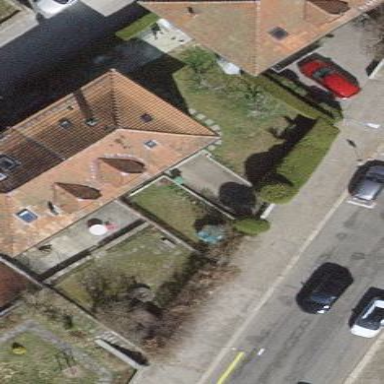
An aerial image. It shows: Residential garden.